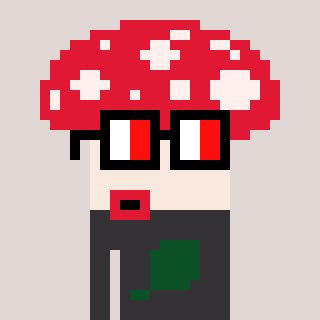
a pixel art character with square glasses with black frames and red eyes, a mushroom-shaped head and a grayscale-colored body on a warm background